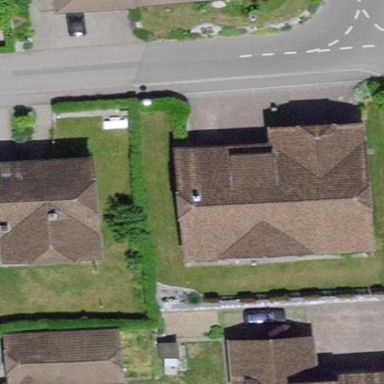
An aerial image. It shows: Half-hipped roof building.